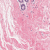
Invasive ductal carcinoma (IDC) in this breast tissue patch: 0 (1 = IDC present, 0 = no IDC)